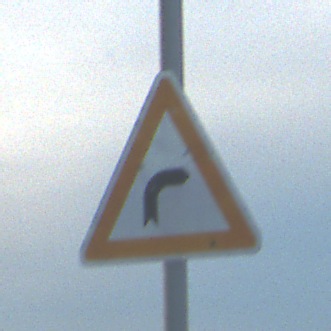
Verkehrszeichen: KurveRechts
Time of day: SunriseSunset
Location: Outdoor (Beach)
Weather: PartlyCloudy
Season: NotSpecified
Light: Natural